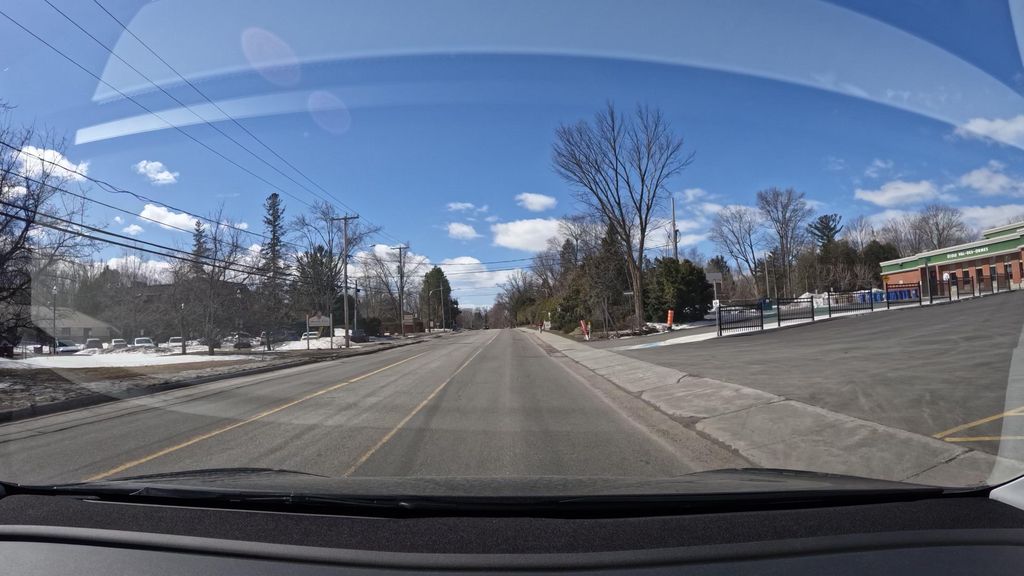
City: montreal